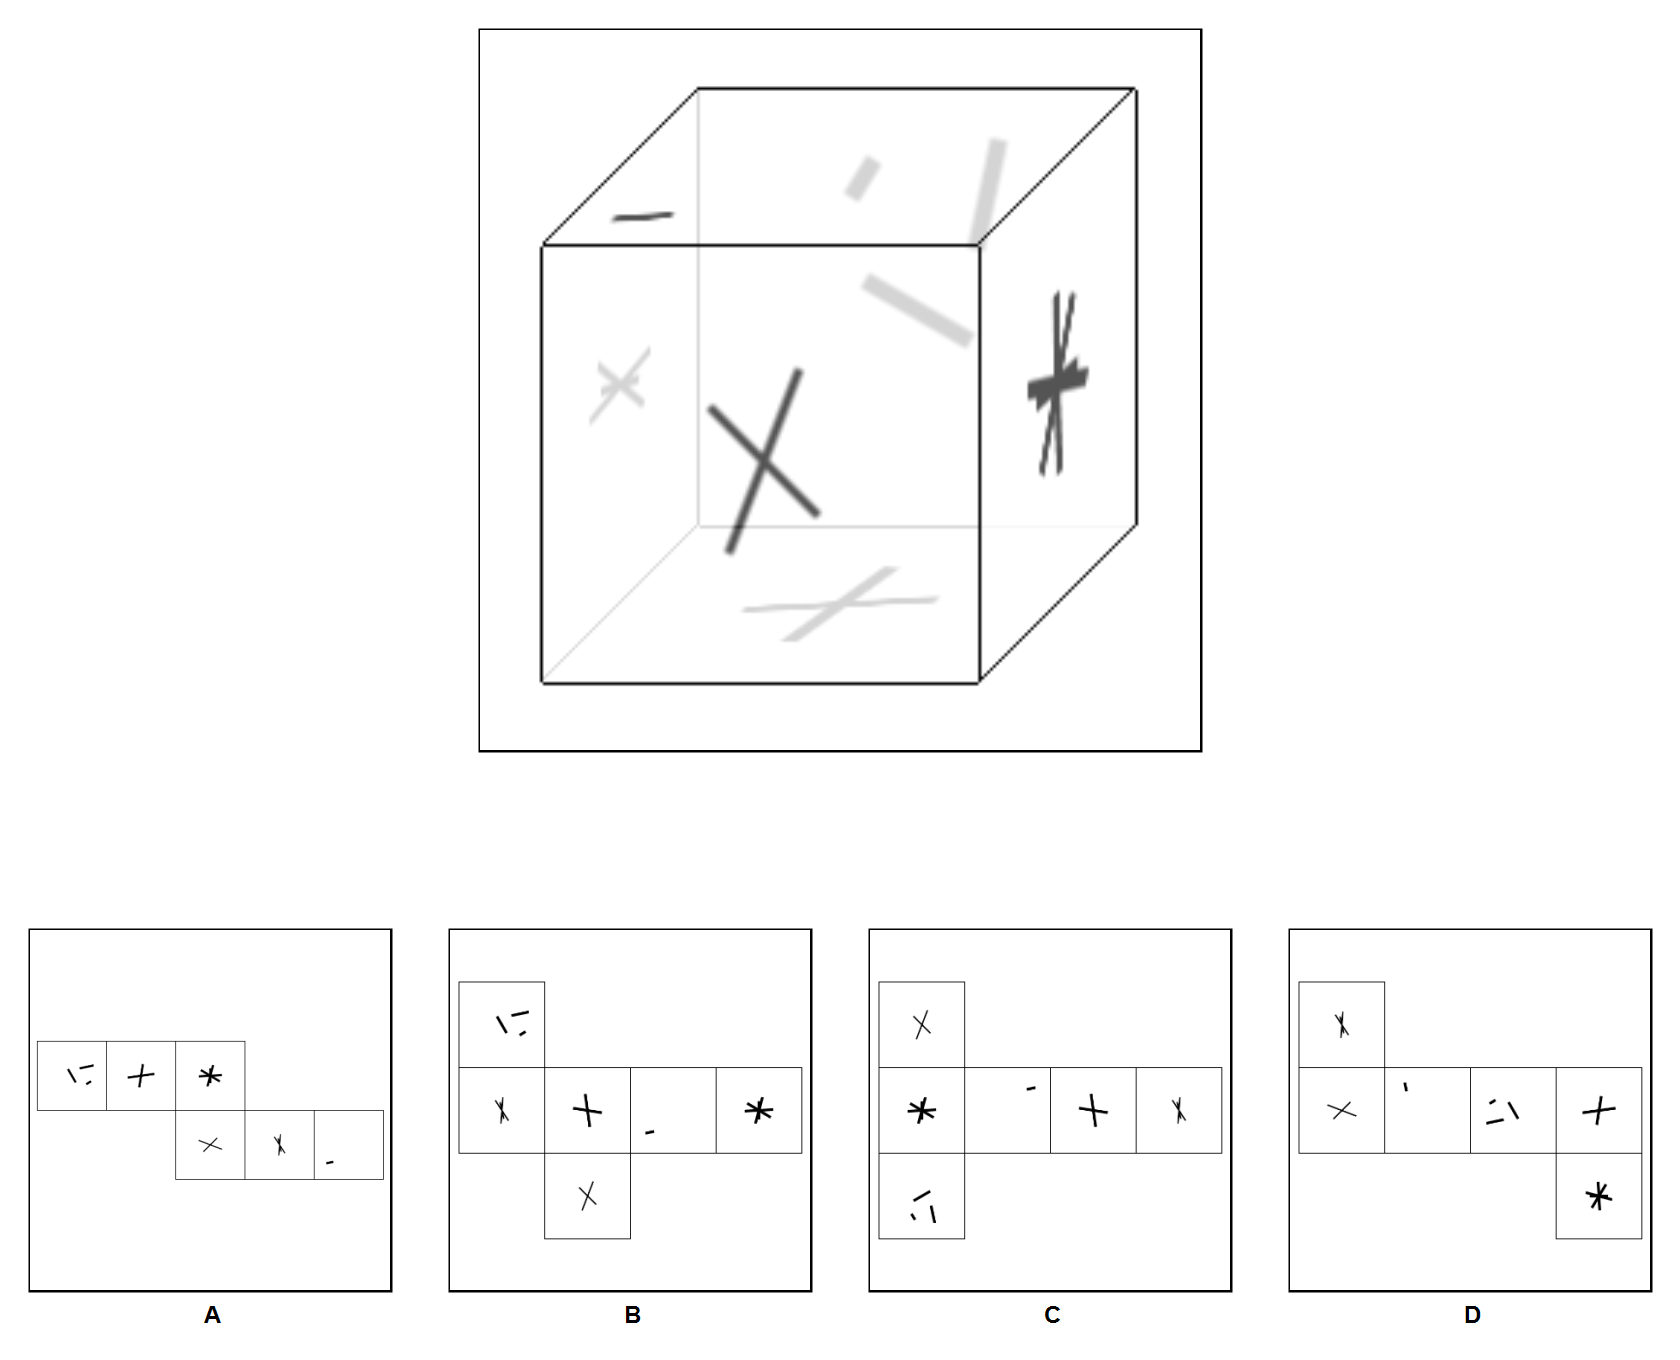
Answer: D